Question: I'm using Microsoft Visio to draw my UML Diagrams.
More specifically the "UML Class" package as shown below

I want to define my class as 'Abstract' and I don't find any "Properties tab" or somth to manage any class options.
Is there any way to achieve this another way than simply set the class name as Italic in the text format option ?
<URL> doesn't seem to fit with newer version of Visio as long as i can't find a "Properties" tab.
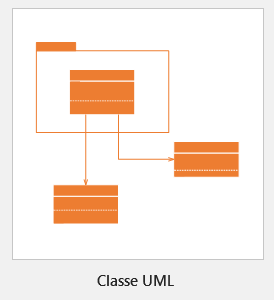
Answer: MS Visio is not the greatest tool to create UML models. Of course it lets you draw nice diagrams, especially with the right packages, but what you get is not really related to each other.
Getting back to your question, there are many different possibilities depending on specific UML package you use. If you don't have anything special and you can't find some "Abstract" or IsAbstract" property of the class, you can always just change the text format to Italic.